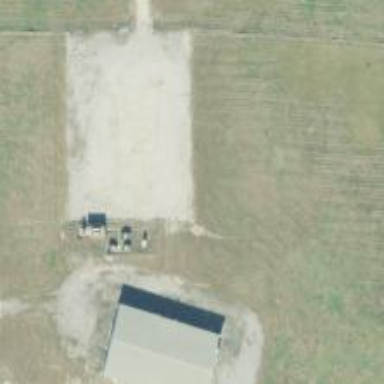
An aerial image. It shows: Power pole.